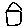
Label: house